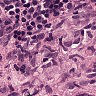
Metastatic tissue present: yes